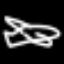
Label: airplane